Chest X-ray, PA view. Patient: 51 years old, sex F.
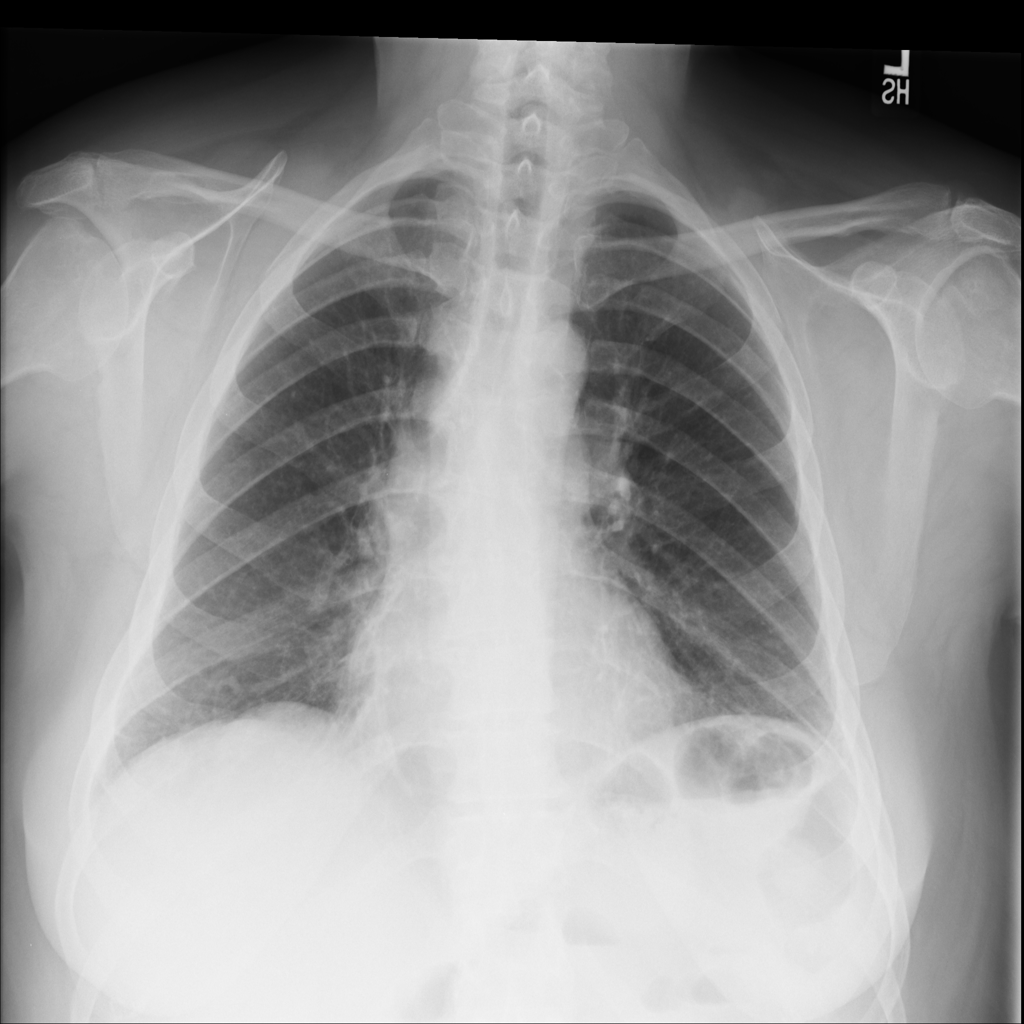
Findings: No Finding